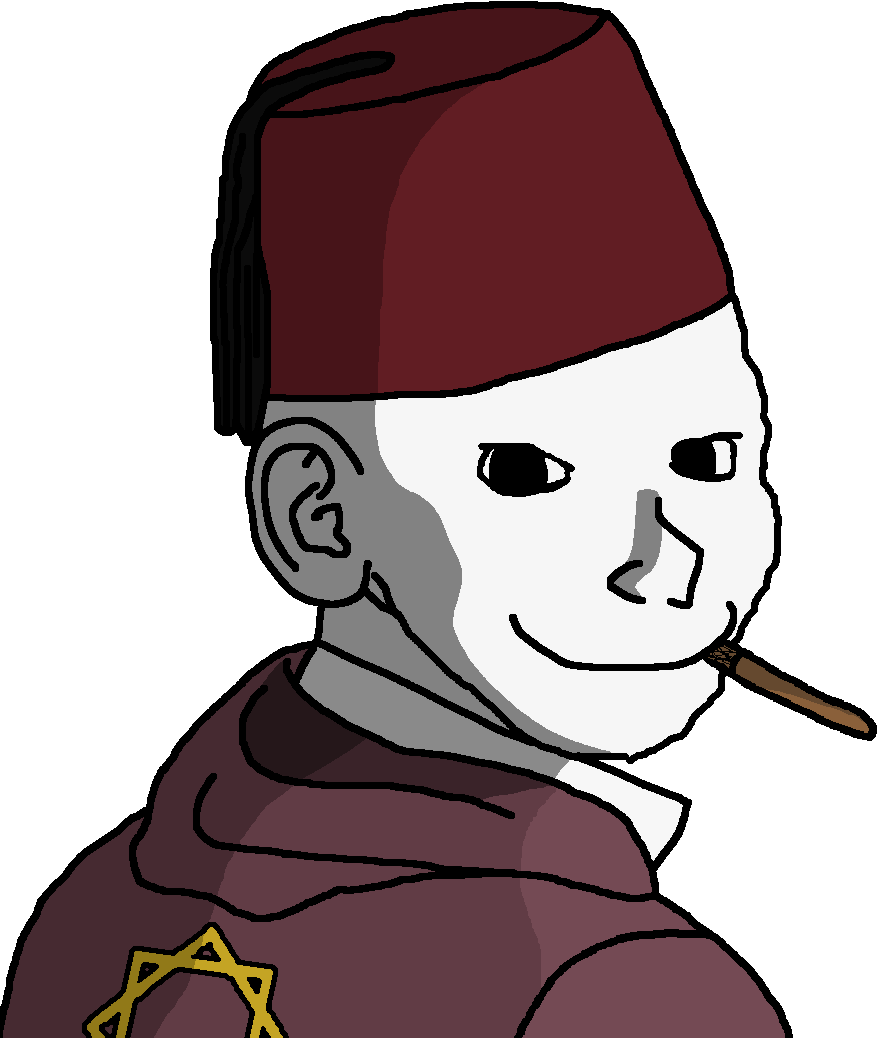
Label: 5_Oomer